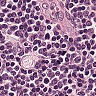
Metastatic tissue present: no